Question: I want to create a responsive snake/zigzag layout, like so:

It's a path of square images and circles starting in the center of the container and going downwards.
Number of elements is unknown and is determined by server data.
How do I achieve this using pure css?
Here's a possible code:
'''
<div class="container">
<div class="square"></div>
<div class="circle"></div>
<div class="circle"></div>
<div class="square"></div>
<div class="circle"></div>
<div class="circle"></div>
<div class="circle"></div>
<div class="circle"></div>
<div class="square"></div>
/<div>
'''
<URL>
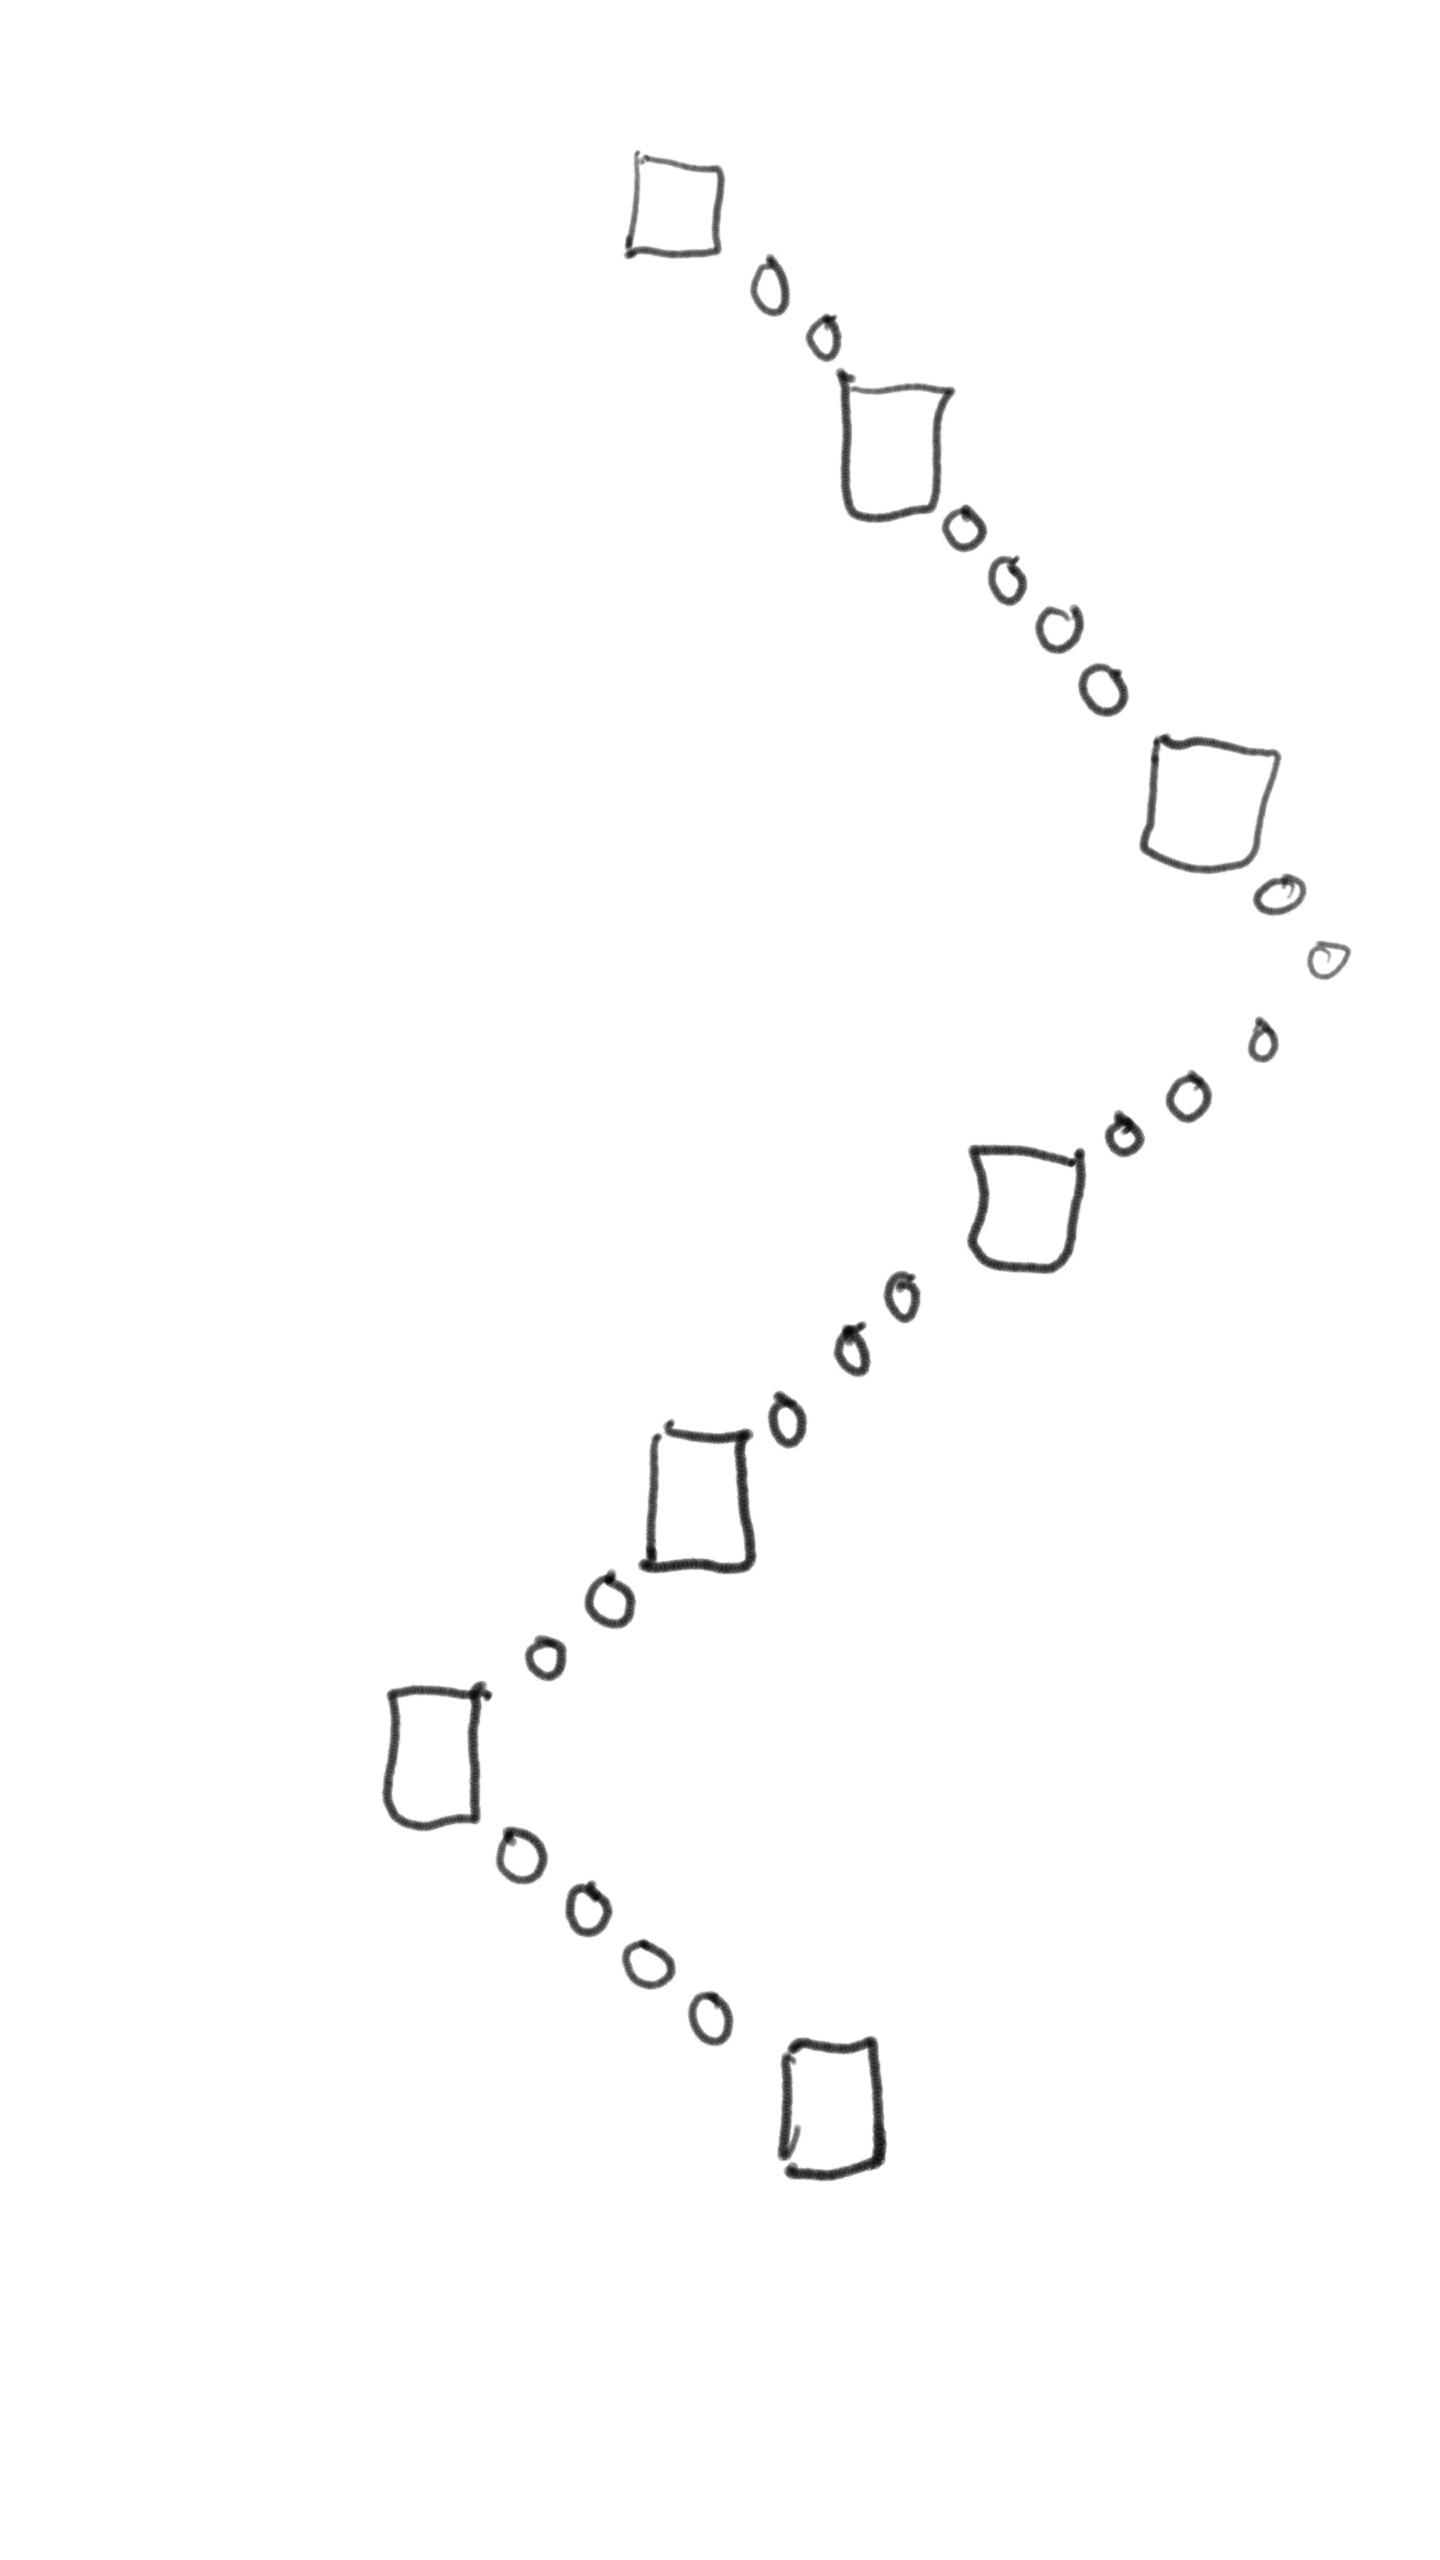
Answer: I have worked out an extremely complex hack (<URL>.
The hack works as follows: first, we calculate the position from left that we need to move our element to, for each possible "hop". For the first hop, it's '$i * 50px' ('$i' being the 0-based index of element), for the second it's '100vw - ($i * 50px - 100vw)' == '200vw - $i * 50px' ('100vw' is window width; '$i * 50px - 100vw' is position of the element relative to the right screen border), and the third is '$i * 50px - 200vw'.
We now need to calculate 'max(min($first, $second), $third)'. Unfortunately, CSS 'calc()' function doesn't allow that, so instead we place a special element before the figure:
'''
.spacer {
display: inline-block;
max-width: 50px; /* first */
min-width: 500px; /* third */
}
.spacer > span {
display: inline-block;
max-width: 300px; /* second */
width: 10000px;
}
'''
(You can play with this spacer thing in a separate <URL>
Again, this is an extremely complex and slow solution, so you'd better stick with JavaScript for now (unless somebody invents some more clever CSS-only thing that would actually work).